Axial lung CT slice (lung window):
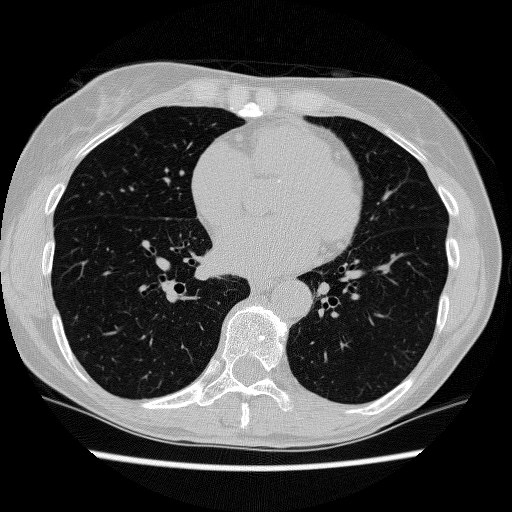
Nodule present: no